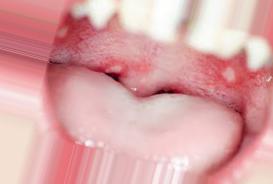
Condition: Mouth Ulcer